Question: I have created a mega menu. It works fine but I want to make few changes. But I am not able figure out on how to do it. I want to make the navigation bar width to cover the full width of the web. Then I want the megamenu to be as shown in this screenshot. How can I achieve this. Help please. Here is my code <URL>
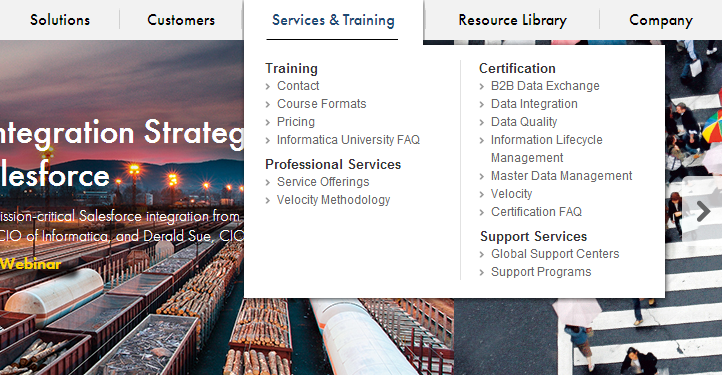
Answer: Doesn't this work? Add this in the end of your CSS.
'''
#nav ul.subs {width: 100%;}
'''
It worked for me! :)
---
Or if I understood wrong, you want the mega menu to start from the menu's left position. If that's the case, you need to 'position' the menu links as 'relative' and the mega menu as 'absolute'.
The solution for this is:
'''
#nav > li {position: relative;}
#nav ul.subs {position: absolute; width: 500px;}
'''
I guess you can take it forward from here:
### Preview

### Fiddle: http://codepen.io/anon/pen/rsyDJ/